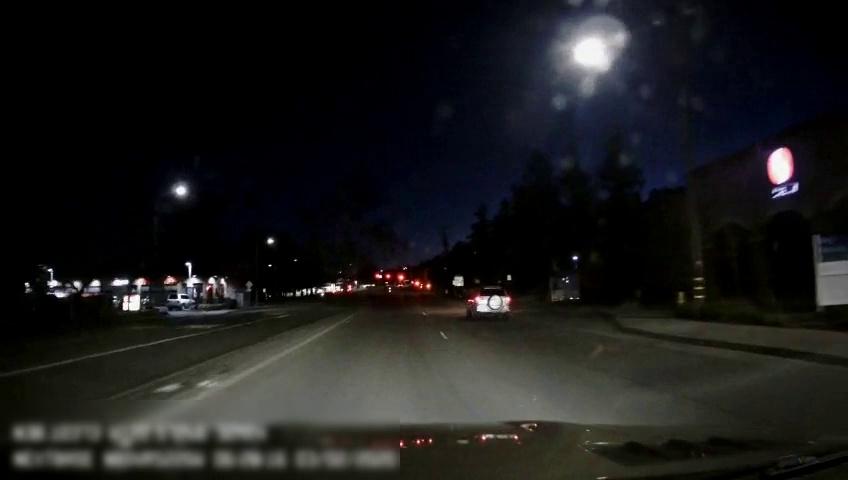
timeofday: Night
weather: Cloudy
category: Drivable Space
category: Drivable Space
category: Vehicles | SUV
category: Vehicles | SUV
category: Lanes | Current Lane
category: Lanes | Opposite Lane